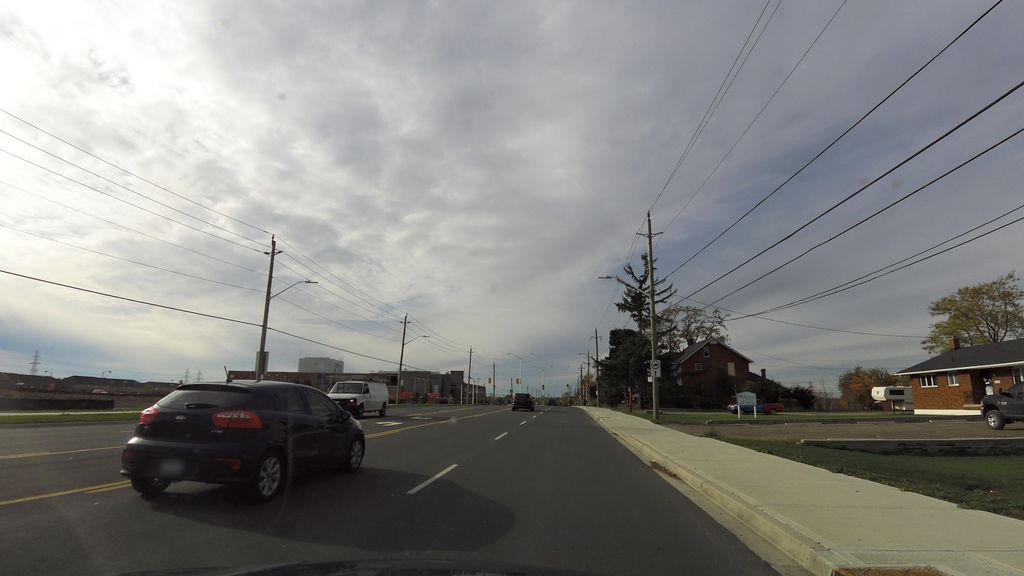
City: hamilton